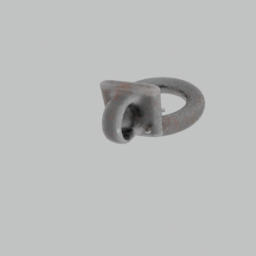
Label: mechanical